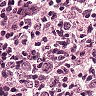
Metastatic tissue present: no